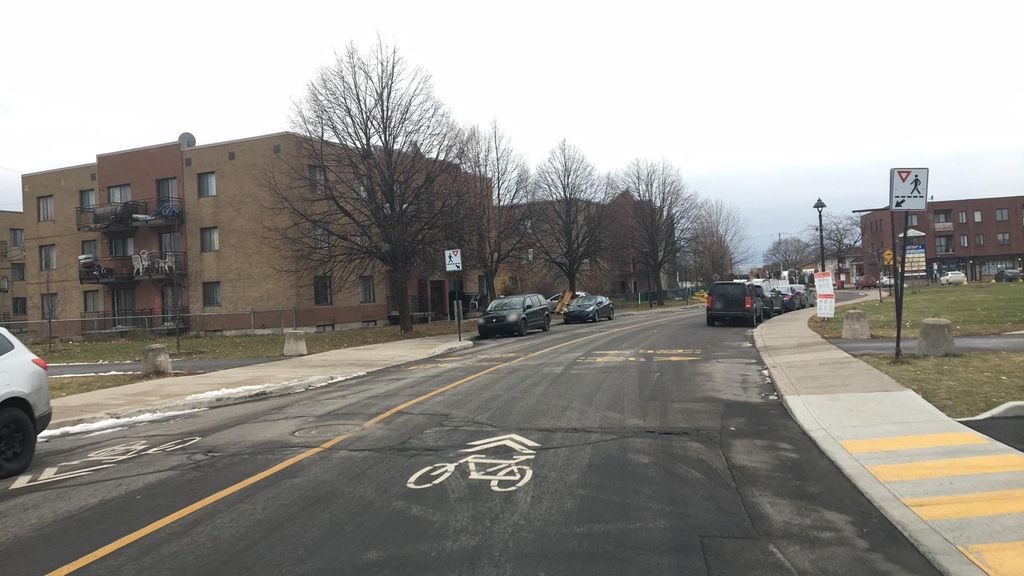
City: montreal